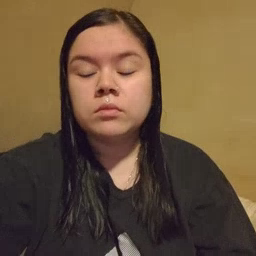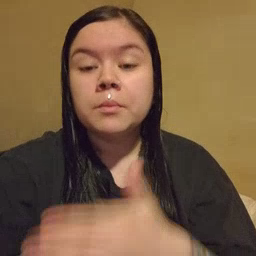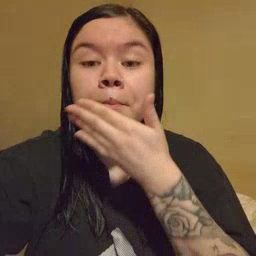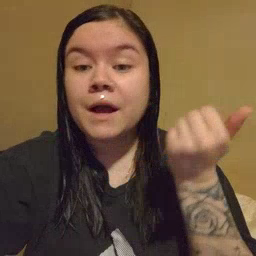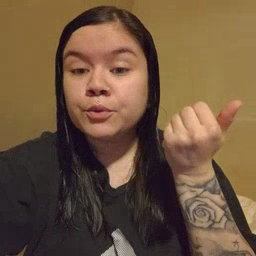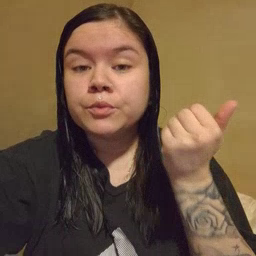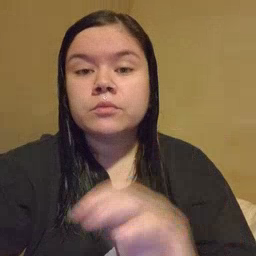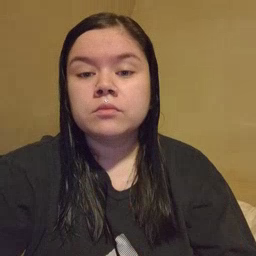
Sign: better